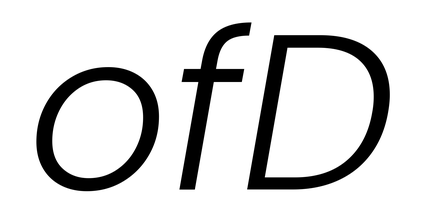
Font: Poppins-LightItalic